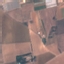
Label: PermanentCrop